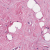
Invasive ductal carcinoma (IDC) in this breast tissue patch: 1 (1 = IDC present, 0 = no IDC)